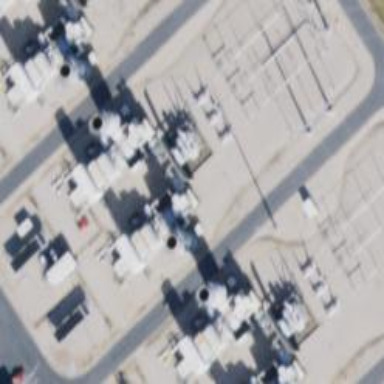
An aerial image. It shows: Gas-powered generator.